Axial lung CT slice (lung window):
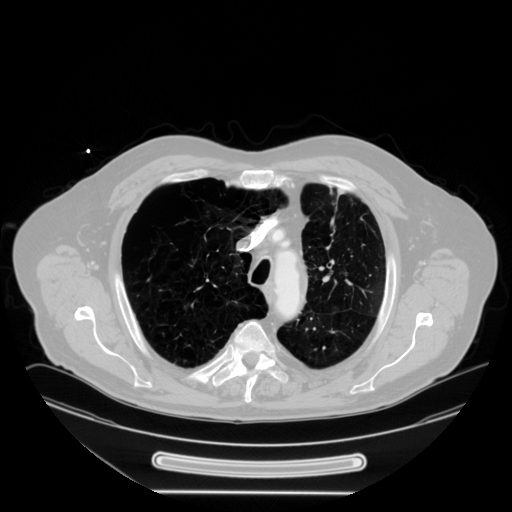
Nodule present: no